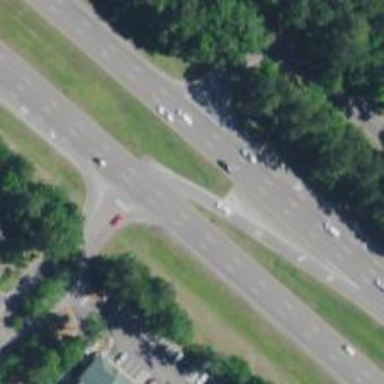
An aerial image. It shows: Trunk link highway.